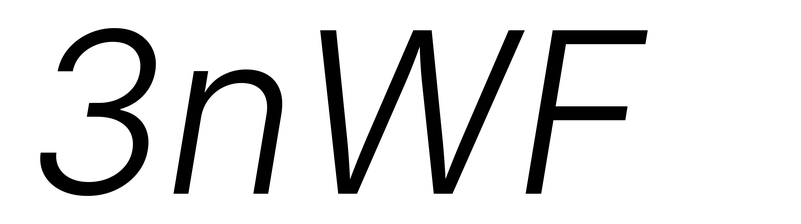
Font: Inter-Italic_Light_Italic